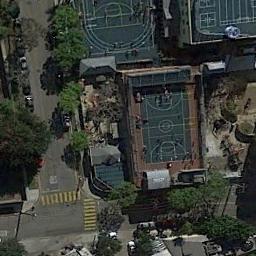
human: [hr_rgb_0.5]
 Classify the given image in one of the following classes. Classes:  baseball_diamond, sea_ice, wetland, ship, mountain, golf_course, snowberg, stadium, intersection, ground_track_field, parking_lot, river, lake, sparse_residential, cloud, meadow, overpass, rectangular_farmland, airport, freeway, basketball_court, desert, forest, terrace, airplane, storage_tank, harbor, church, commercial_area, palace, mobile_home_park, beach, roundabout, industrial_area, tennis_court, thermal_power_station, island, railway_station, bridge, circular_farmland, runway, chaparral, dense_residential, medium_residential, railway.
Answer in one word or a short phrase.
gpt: basketball_court